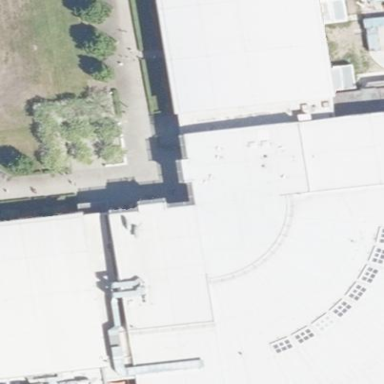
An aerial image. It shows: Sports center building.